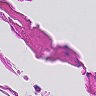
Metastatic tissue present: no